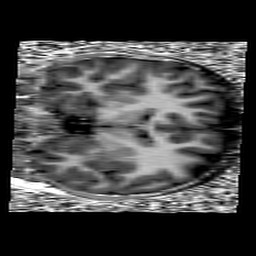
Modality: UNIT1
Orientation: coronal
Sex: female
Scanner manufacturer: siemens
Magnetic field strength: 3 T
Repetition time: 5 s
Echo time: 0.00355 s